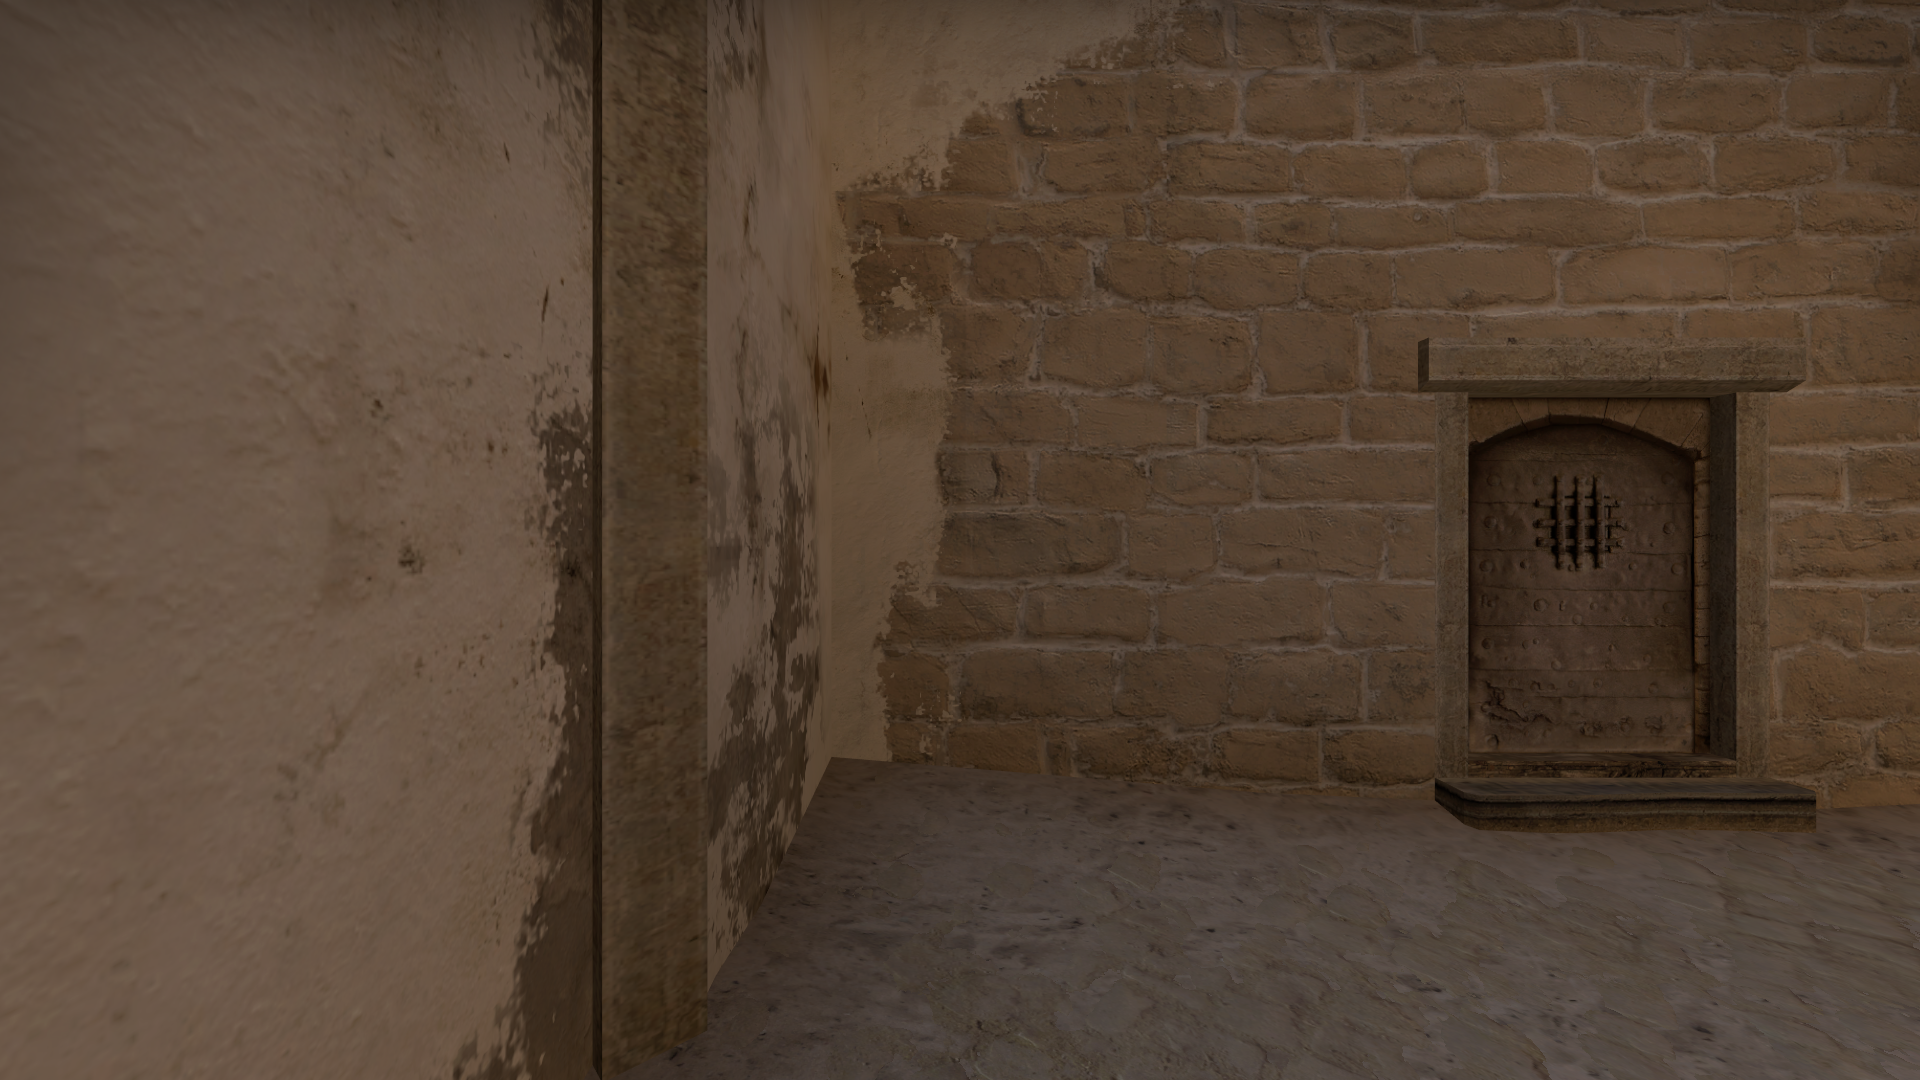
Map: de_mirage